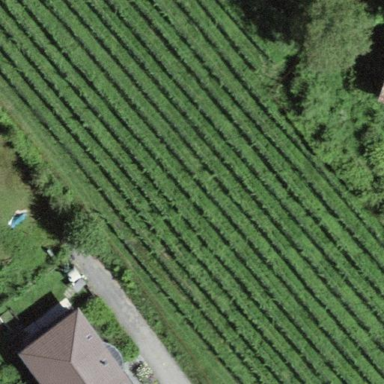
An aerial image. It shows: Beautiful vineyard in the countryside.